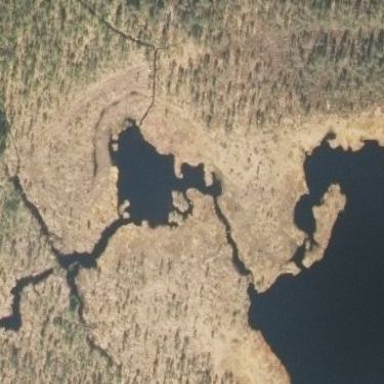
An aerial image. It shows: Serene lake.